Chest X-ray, PA view. Patient: 56 years old, sex F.
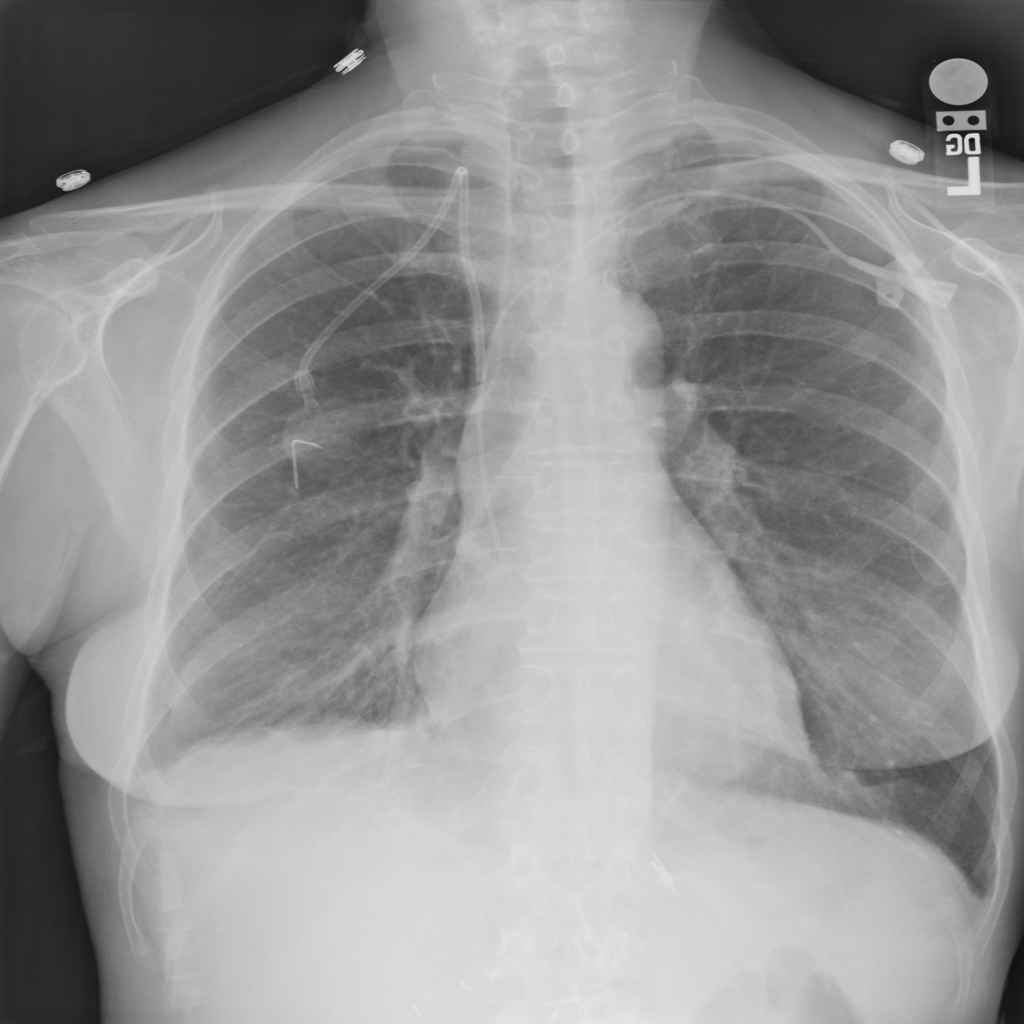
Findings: No Finding